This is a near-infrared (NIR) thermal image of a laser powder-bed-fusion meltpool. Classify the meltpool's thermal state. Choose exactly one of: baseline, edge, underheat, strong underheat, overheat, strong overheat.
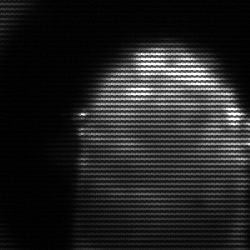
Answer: baseline